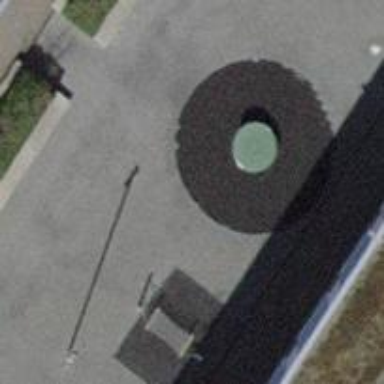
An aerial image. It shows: Playground featuring roundabout.